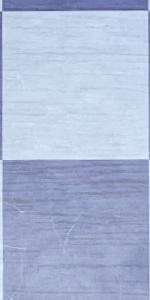
Label: Empty